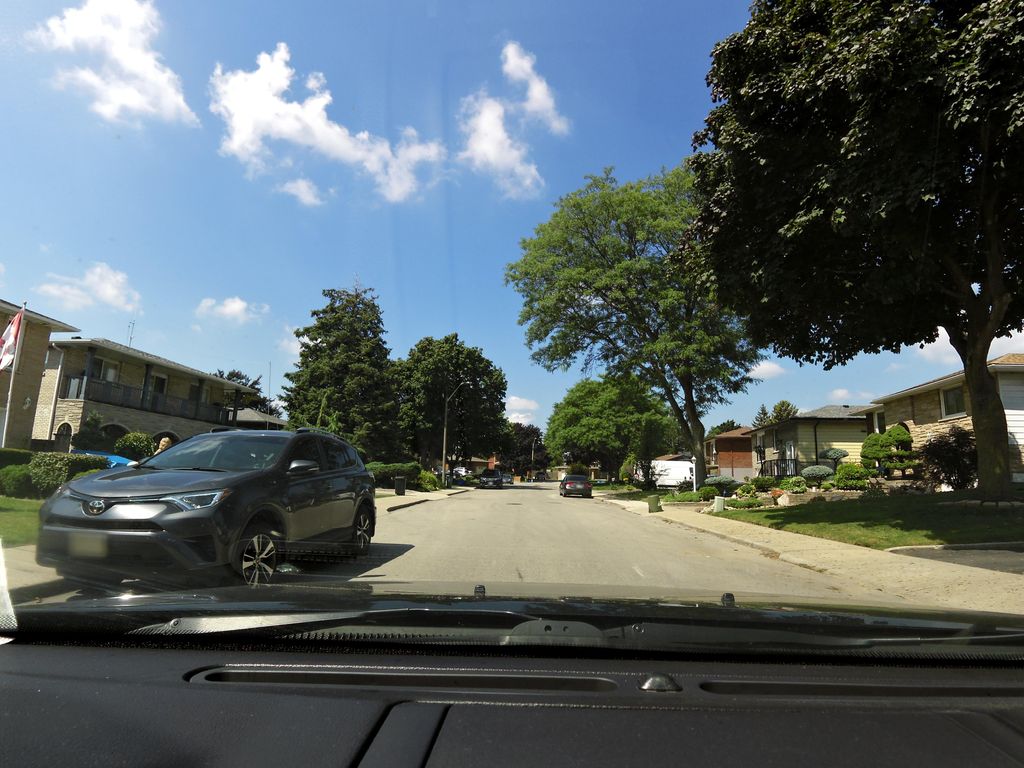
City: hamilton